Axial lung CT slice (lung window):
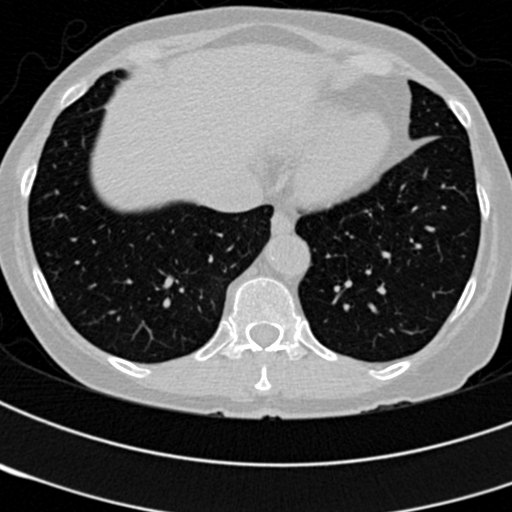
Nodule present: no